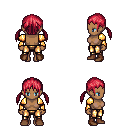
a pixel art fantasy rpg character, female body template, human, dark skin, gold arm armor, gold greaves, ruby red twin-tailed hairstyle, brown shoes, four views (front, back, left, right), 2x2 character sprite sheet, small pixel art, hard edges, no anti-aliasing